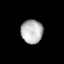
Tissue: lung
Cell type: T cells
Senescence score: 0.2152
Nuclear area (px): 509
Mean DAPI intensity: 182.635